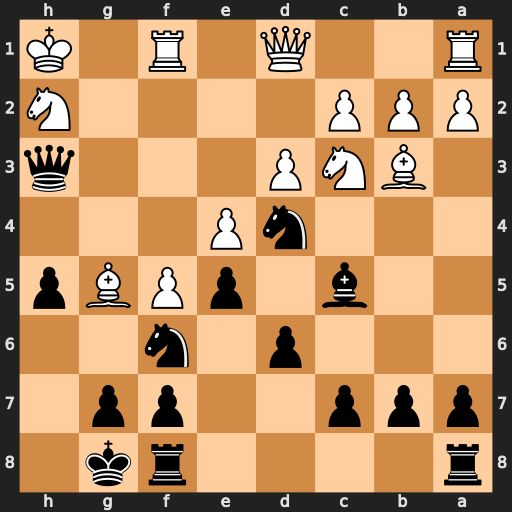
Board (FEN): r4rk1/ppp2pp1/3p1n2/2b1pPBp/3nP3/1BNP3q/PPP4N/R2Q1R1K
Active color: b
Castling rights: -
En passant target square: -
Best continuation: Ng4 Qd2 Nxb3 axb3 f6